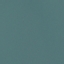
Land use / land cover: SeaLake